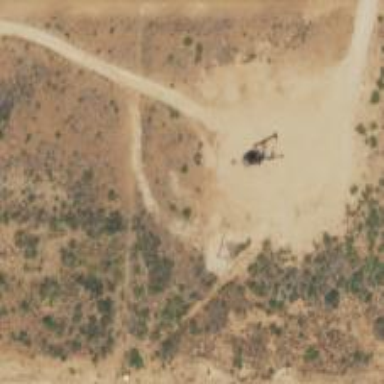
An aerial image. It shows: Petroleum well.